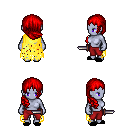
a pixel art fantasy rpg character, female body template, dark elf, purple skin, yellow tattered cape, red pants, red right-swept hairstyle, black slippers, dagger, four views (front, back, left, right), 2x2 character sprite sheet, small pixel art, hard edges, no anti-aliasing